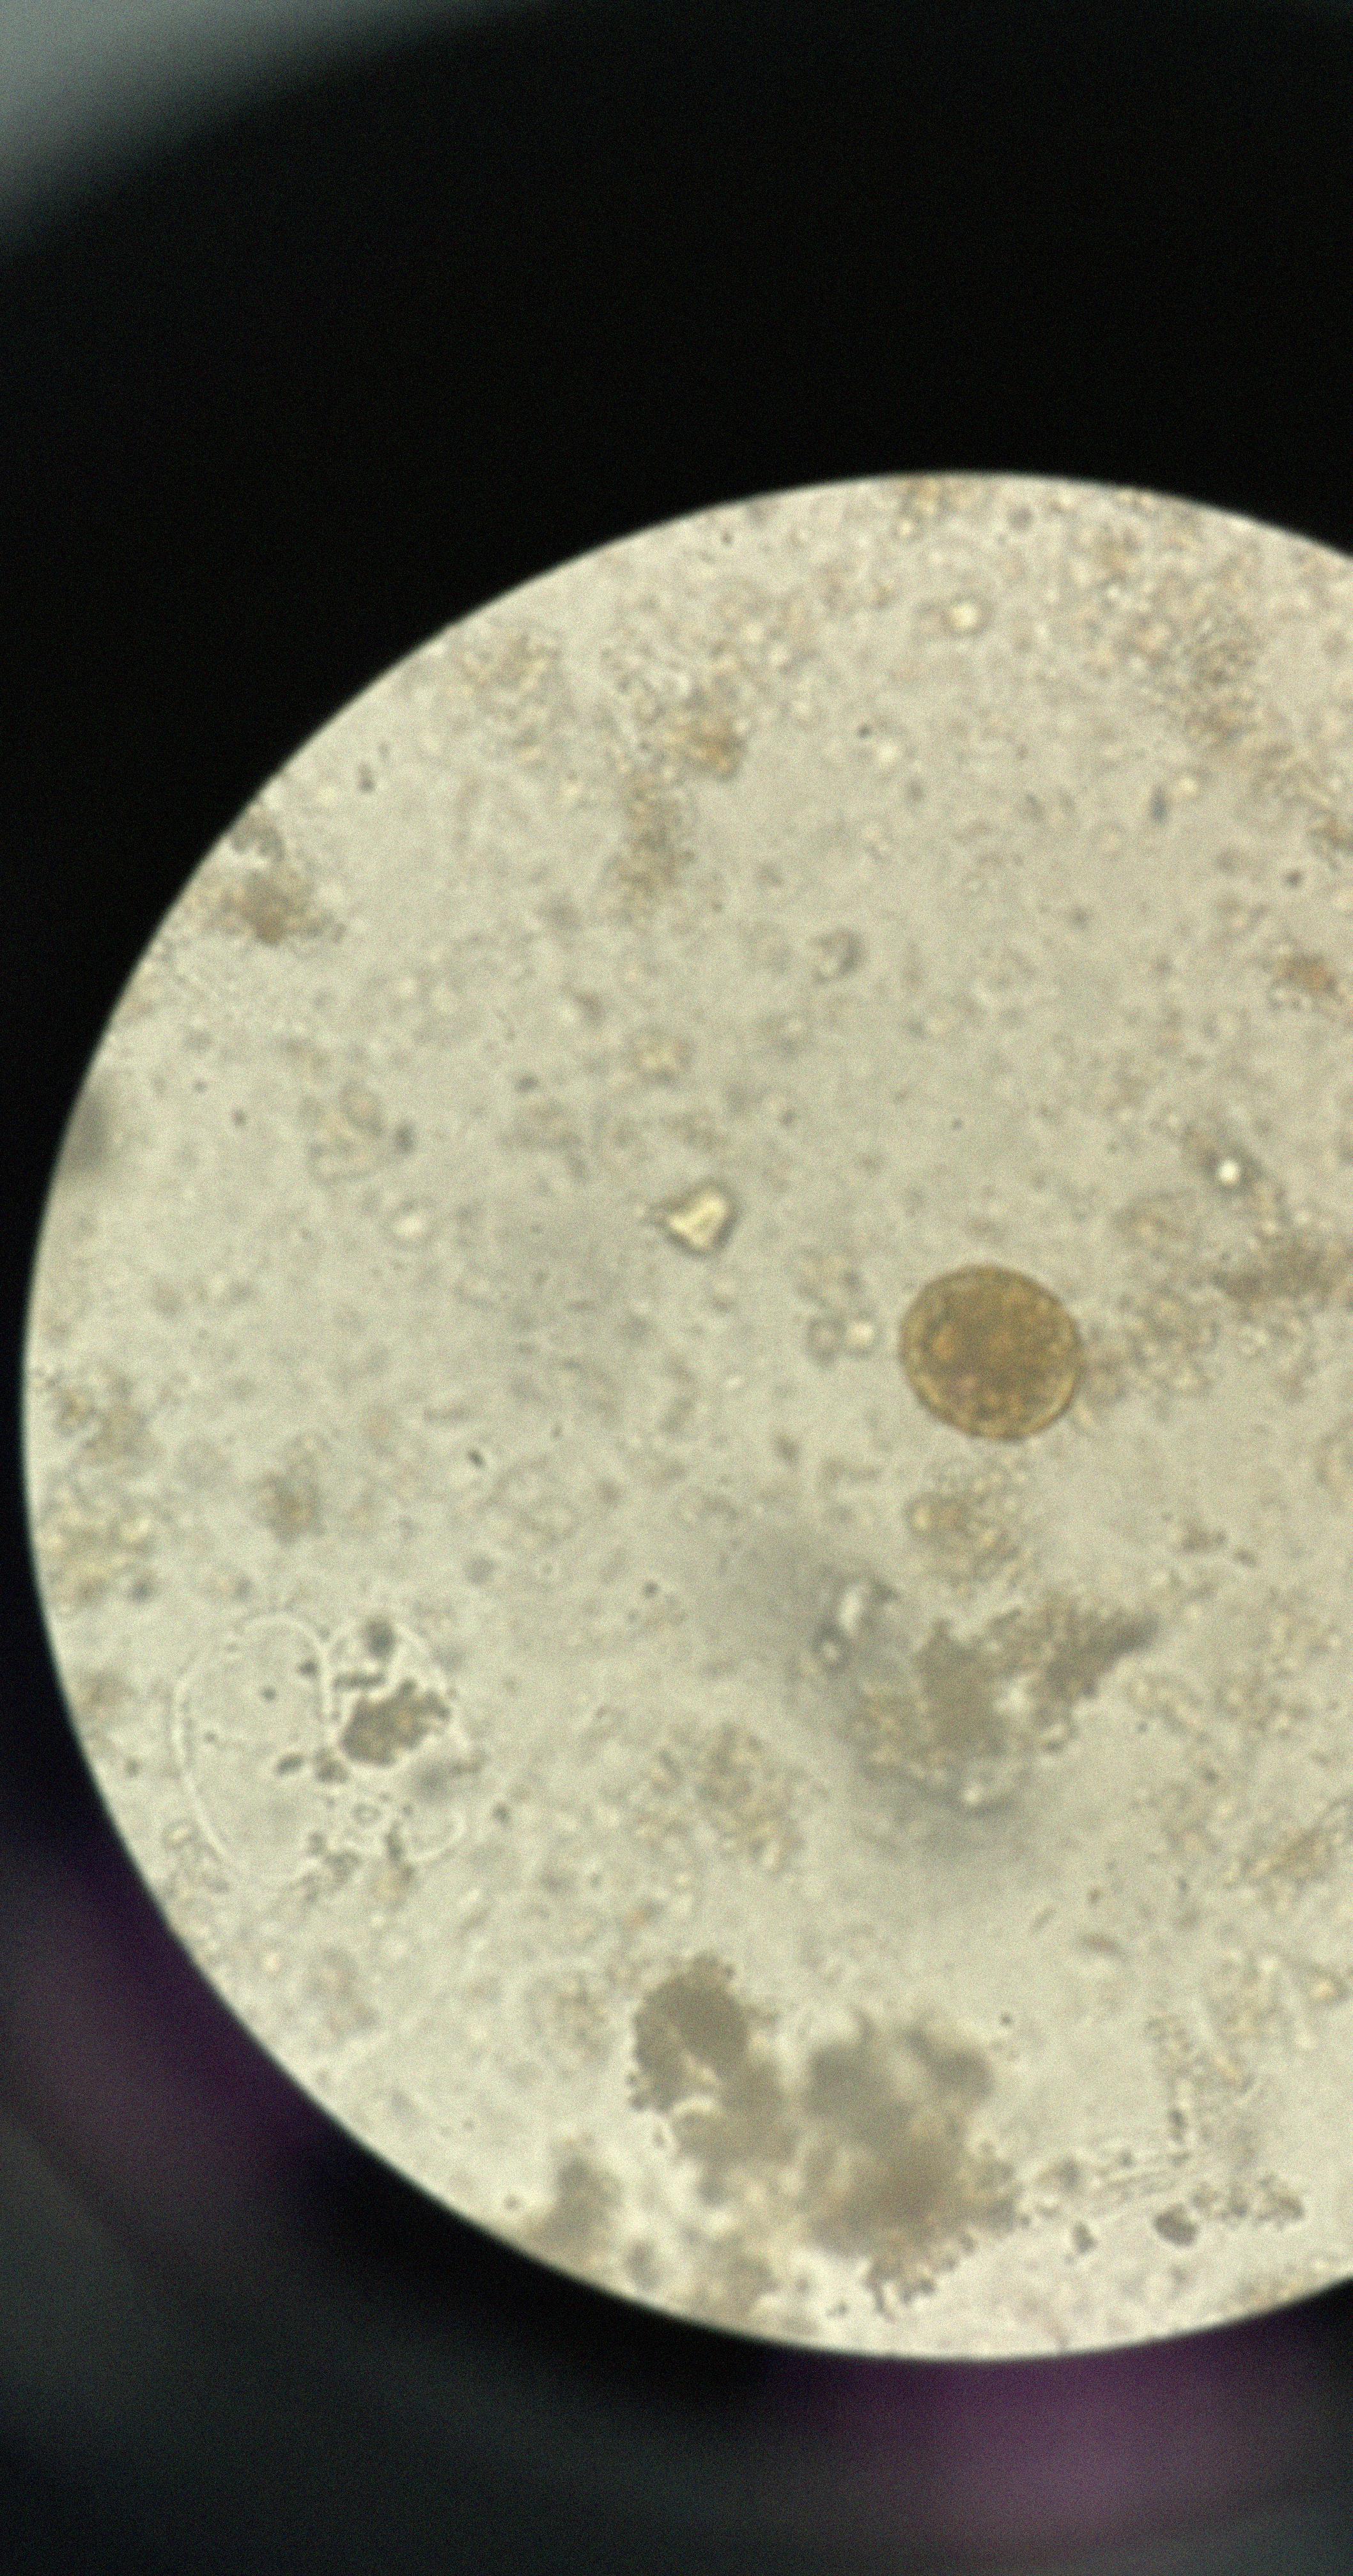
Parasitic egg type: Ascaris lumbricoides